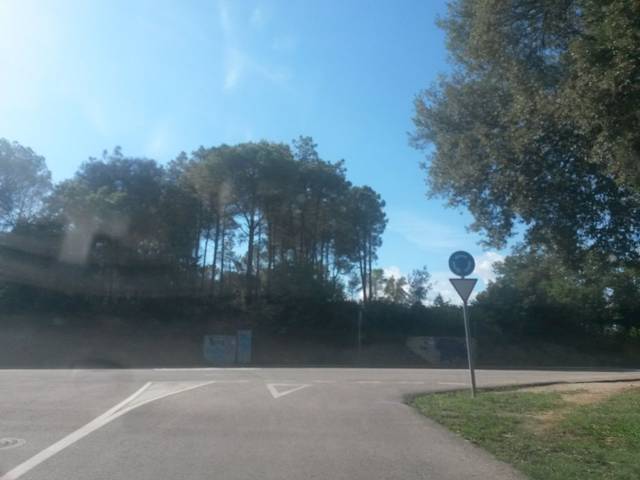
Region: Spain
Coordinates: 41.953, 2.818